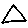
Label: triangle